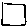
Label: square